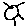
Label: sun